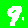
Digit: 9